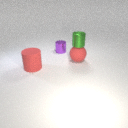
large red rubber sphere behind large red rubber cylinder